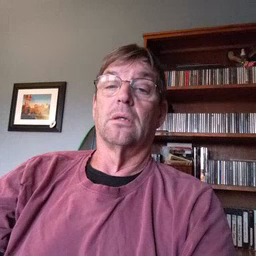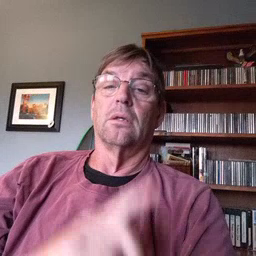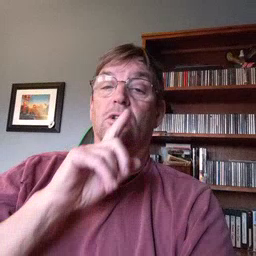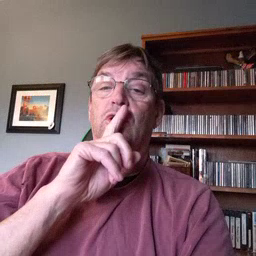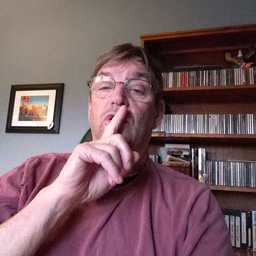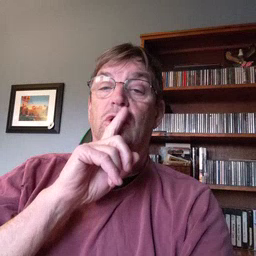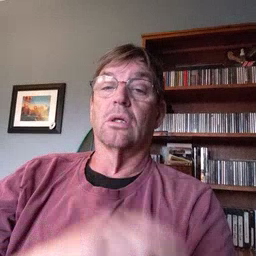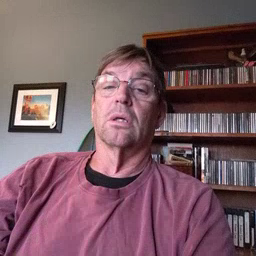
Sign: shhh